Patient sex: M
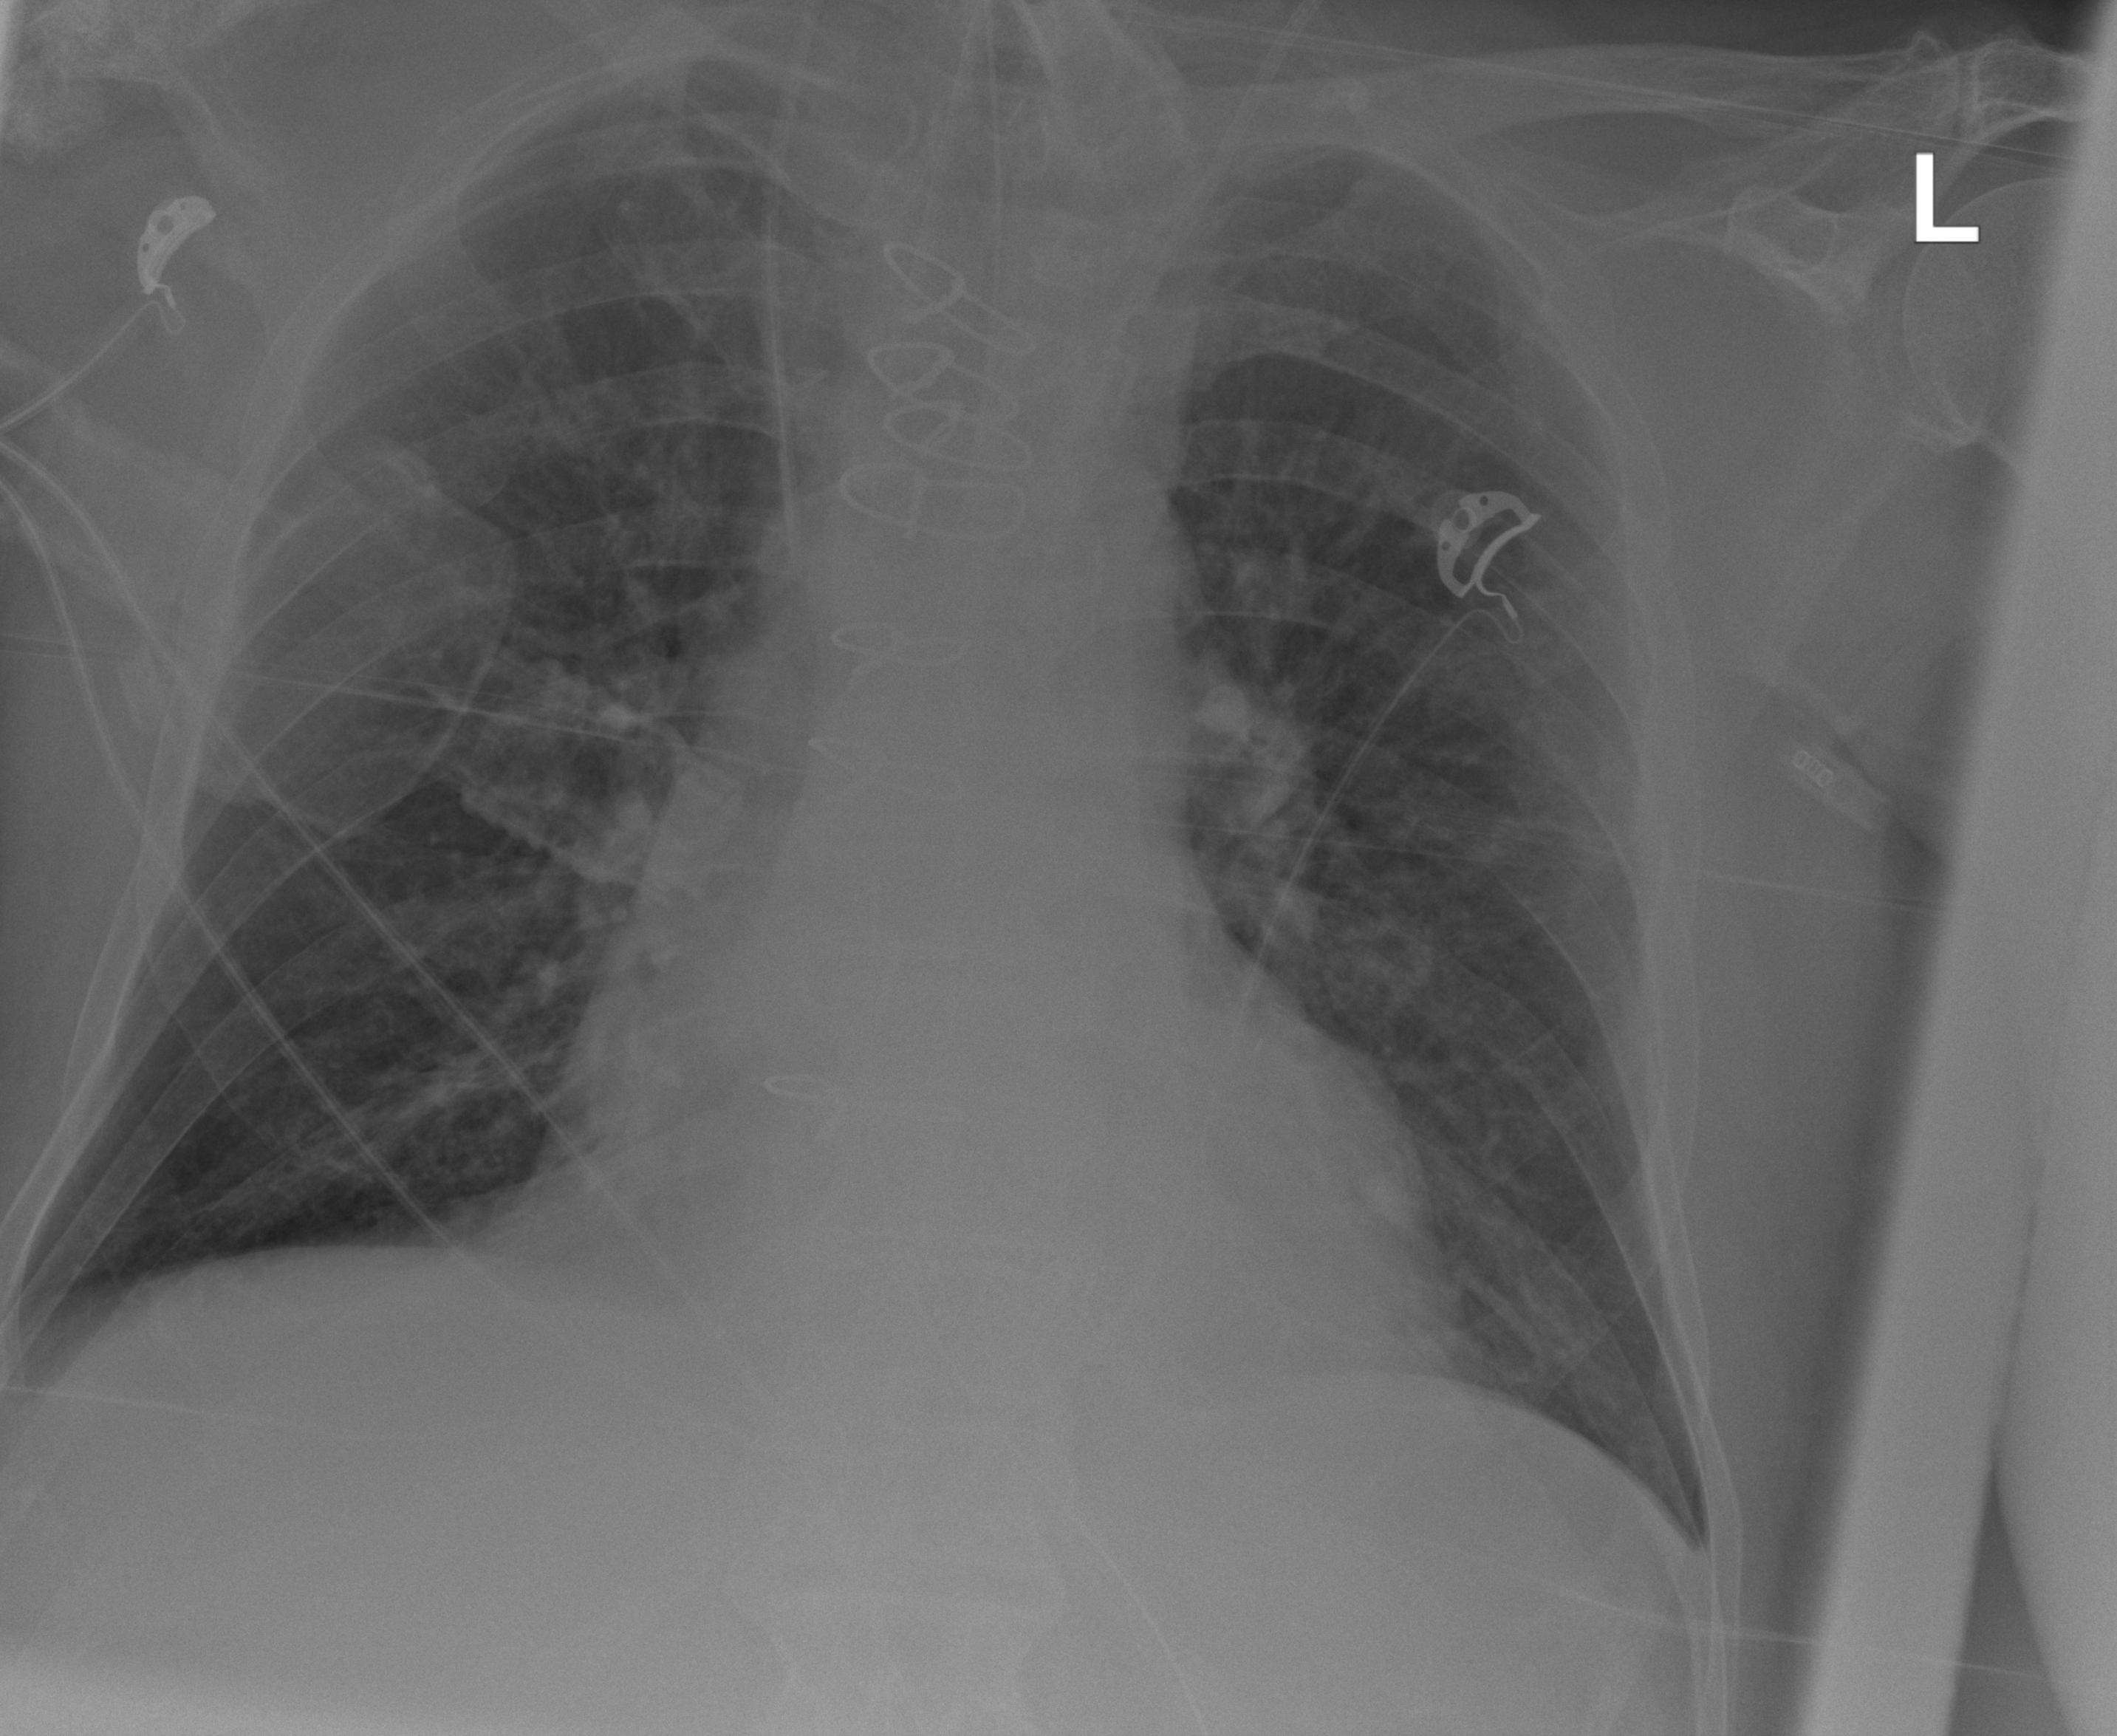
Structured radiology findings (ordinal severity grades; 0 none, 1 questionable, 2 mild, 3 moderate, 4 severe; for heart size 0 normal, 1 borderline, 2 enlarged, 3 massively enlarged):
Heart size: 0
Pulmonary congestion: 2
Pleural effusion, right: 0
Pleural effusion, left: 0
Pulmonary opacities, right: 0
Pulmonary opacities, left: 0
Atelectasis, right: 2
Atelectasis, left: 2